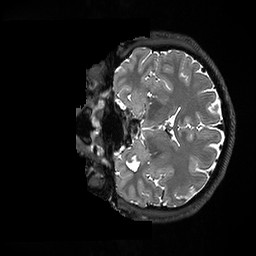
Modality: T2w
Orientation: coronal
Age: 28
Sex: male
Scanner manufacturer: ge
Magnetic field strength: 3 T
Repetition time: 3.202 s
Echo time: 0.0665 s